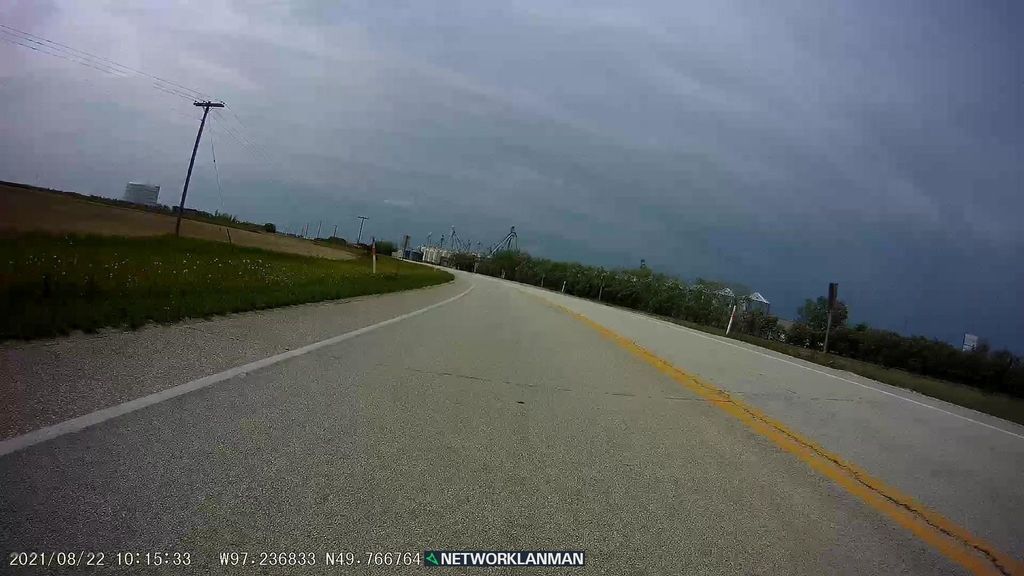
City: winnipeg